Question: Can we use radon and iradon for CT scanned images and produce 3D slices. Surely radon,iradon works well with phantom, will it work with real CT projections?
I have CT images taken from different angles of an object
.
Can i use inbuilt radon-iradon transform in MATLAB. My aim is to reconstruct the object from CT images.
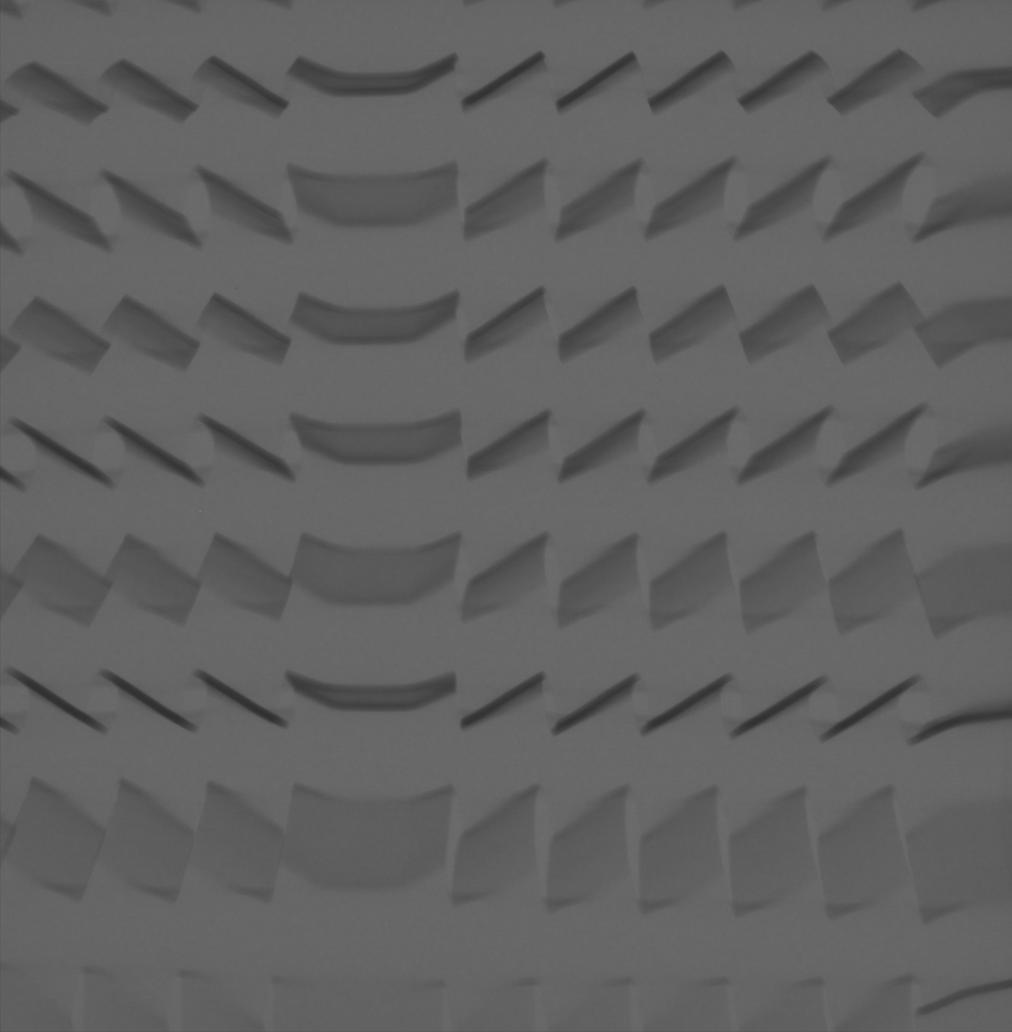
Answer: Depends on the geometry.
If your geometry is parallel beam geometry, then the answer is yes, as in this case you just have a lot of 2D scans one after the other. If you treat each of the detector projection rows as an independent data, you can reconstruct lots of 2D slices (<URL> and then stuck them together to create a 3D image.
However this is different if you are dealing with Cone Beam geometry. The radon transform does not direcly apply and quite more advanced things are needed for image reconstruction (Is should know, my PhD is about that!). If that is the case, I'd suggest you use either the <URL>, the second one is widely used.
Actually, the most complete one (geometry wise) is ASTRA, as it has all possible different geometries as options, so you can always use ASTRA independently of your geometry.
Additionally, if you are interested in getting better images (if you have few projections, or noisy data, the radon transform sucks hard) you may be interested in looking into iterative algorithms, such as SART, CGLS or others. In case you are in 3D parallel beam, you could use Per Christian Hansen's <URL> for some variety, or again, ASTRA itself.
Now, be careful my young padawan! 3D tomographic reconstruction is computationally . Like very, a lot. Some 3D algorithms can take weeks in a CPU. I hope you have a bad-ass NVIDIA GPU to deal with this! (All linked toolboxes but AIR support GPU computing).
General side-note: It's going to be hard for you to find more information in stackoverflow about this. I am really doing a PhD on CBCT image reconstruction, its just something that you cant here, its way more complicated than that.